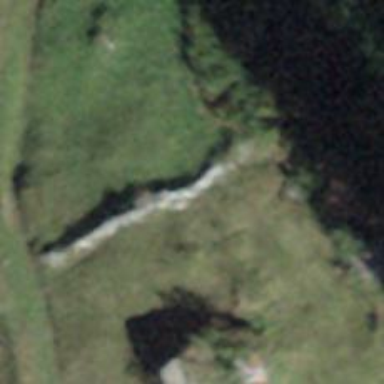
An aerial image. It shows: Wall made of dry stone.